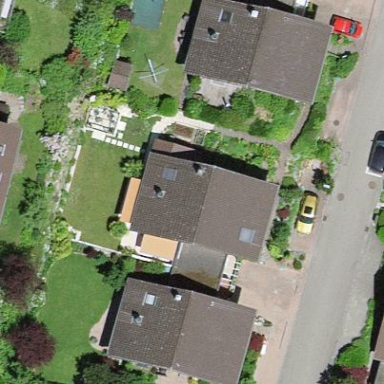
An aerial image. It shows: Simple house.